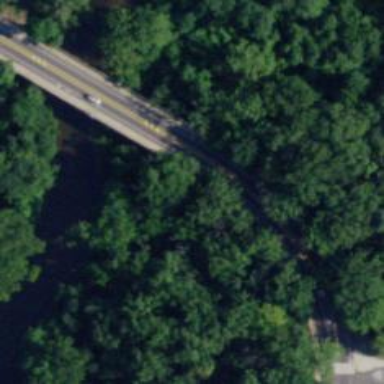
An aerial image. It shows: Secondary road crossing bridge.